Question: I need to list a set directories on server using a php script that is also on the server. Here is my folder structure on the server: (ftp)

and this is the code that is written in listDirectory.php (I need to know what are the sub-directories of /public_html/stickers/ and how many file exist in each of those sub-directory) I know i can hard-code it but i need a dynamic approach as the files will change a lot.
'''
<html>
<title>Directories</title>
<body>
<?php
$directory = $_SERVER['DOCUMENT_ROOT'] . '/stickers/';
echo "<p>$directory</p>";
$sticker_directories = array(scandir($directory));
echo "<p>Number of subdirs at $directory :". count($sticker_directorie) . "</p>";
foreach ($sticker_directories as $dir){
$working_dir = $directory.$dir;
echo "<p>$working_dir</p>";
if (is_dir($working_dir)){
echo "<p>$working_dir" . count(scandir($working_dir)) . "</p>";
}
}
?>
</body>
</html>
'''
and this is the output:
'''
/home/u826063014/public_html/stickers/
Number of subdirs at /home/u826063014/public_html/stickers/ :0
/home/u826063014/public_html/stickers/Array
'''
Which is not the result i was expecting. what am i doing wrong?
(I'm totally new to all this)
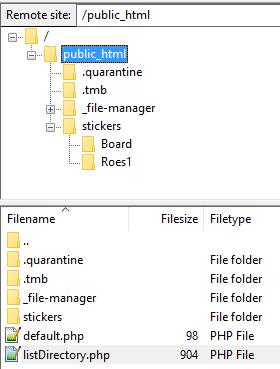
Answer: First of all 'scandir' already returns array. There's no need to use 'array'.
'''
$sticker_directories = scandir($directory);
// 'scandir' returns both files and subdirs. So, this string is not true
echo "<p>Number of subdirs at $directory :". count($sticker_directories) . "</p>";
// ^ s missed
'''
After that all should be fine.